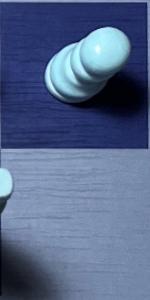
Label: Empty